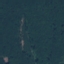
Land use / land cover: Forest